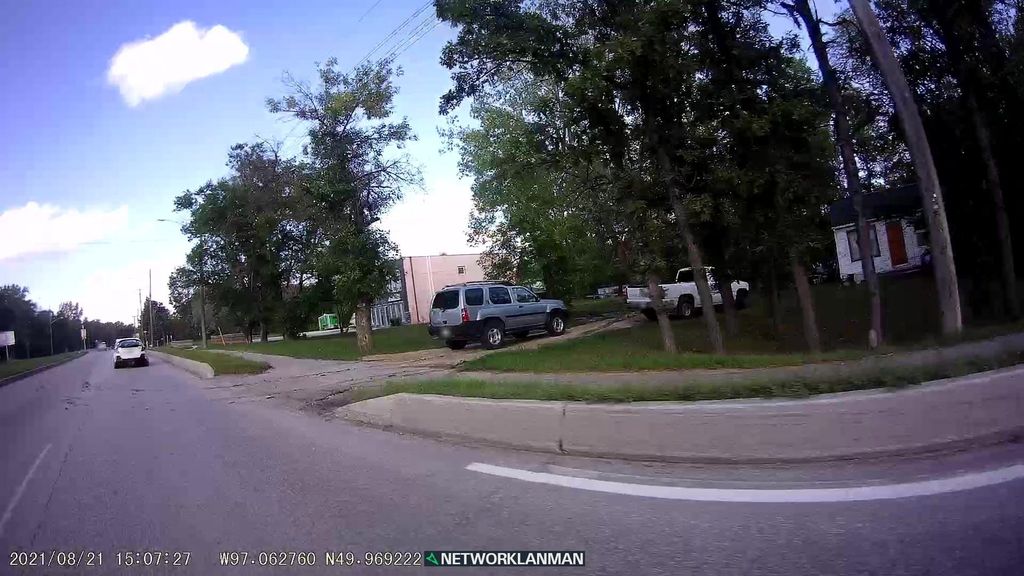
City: winnipeg